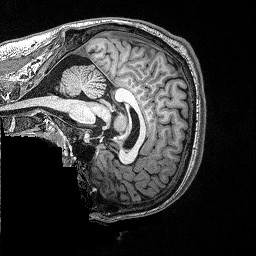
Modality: T1w
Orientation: sagittal
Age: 28
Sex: male
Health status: healthy
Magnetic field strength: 3 T
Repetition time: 2.53 s
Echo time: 0.00331 s